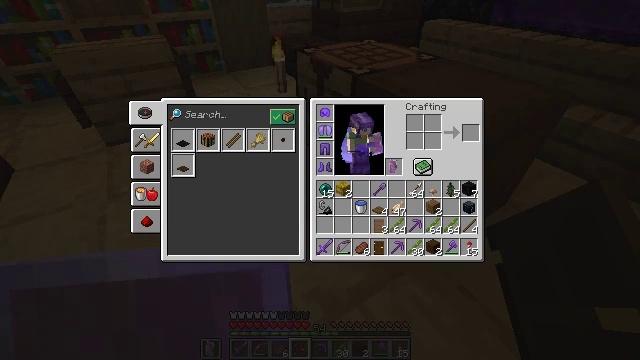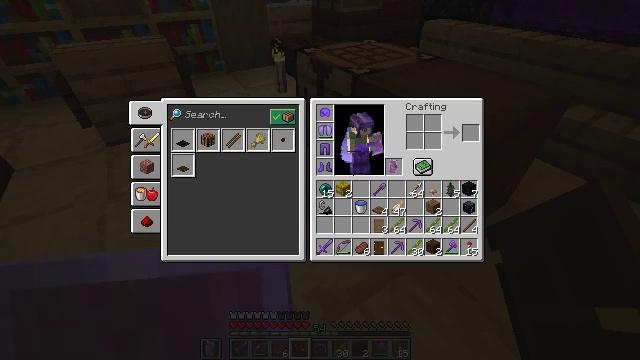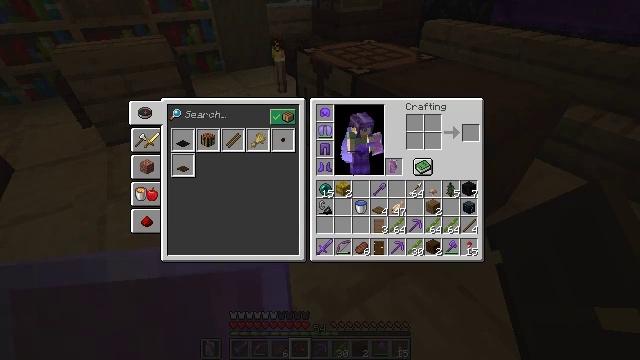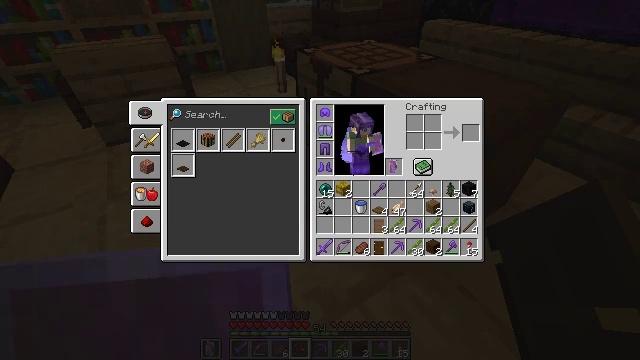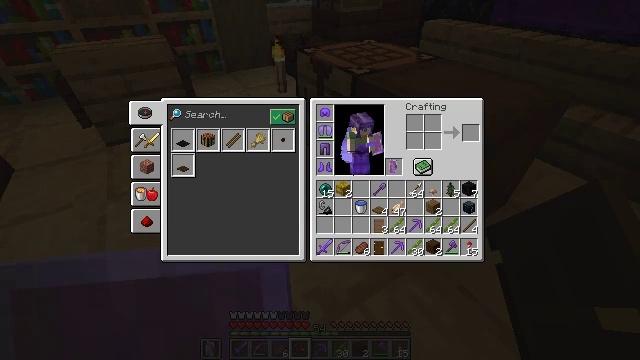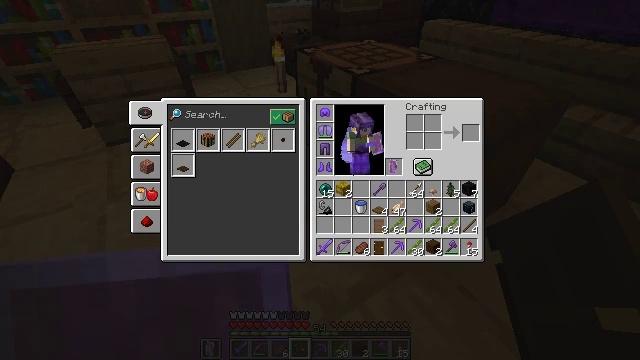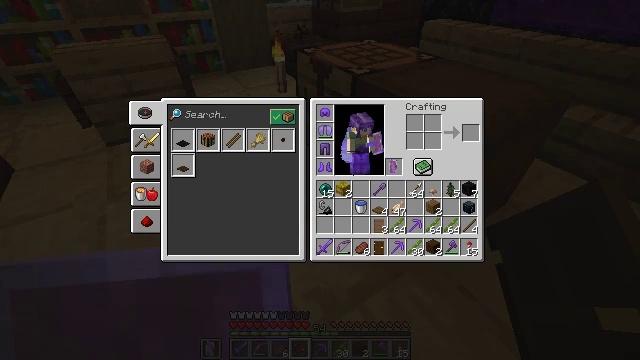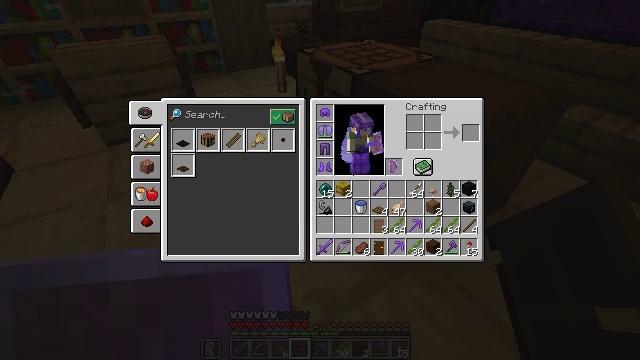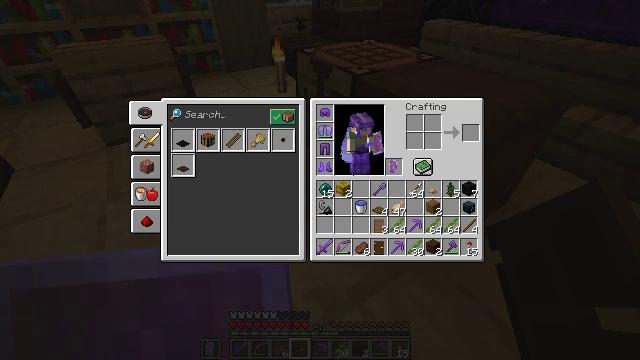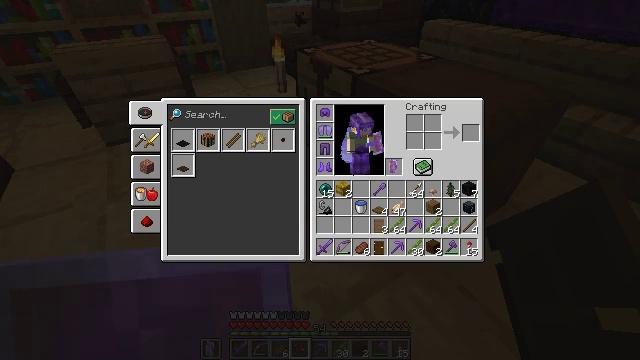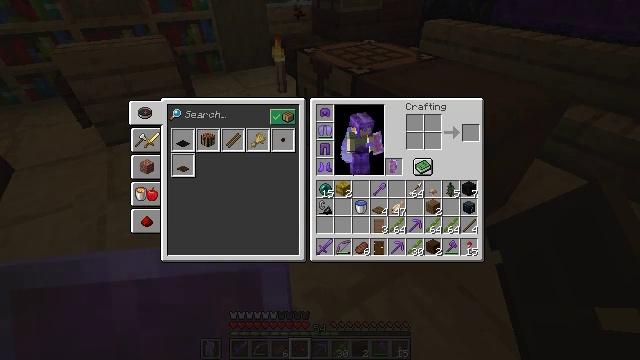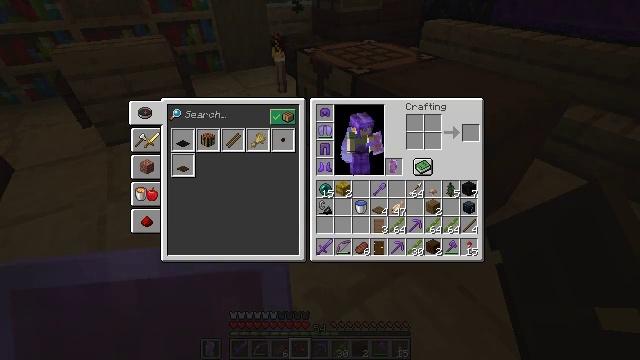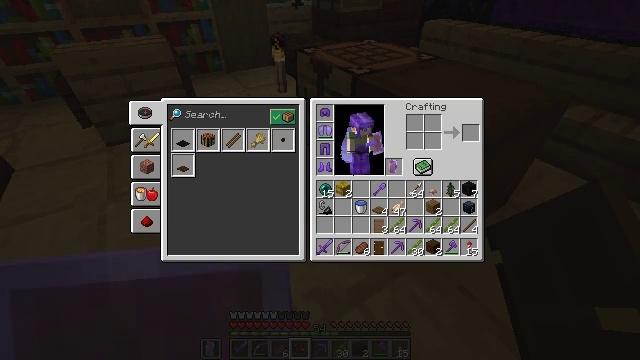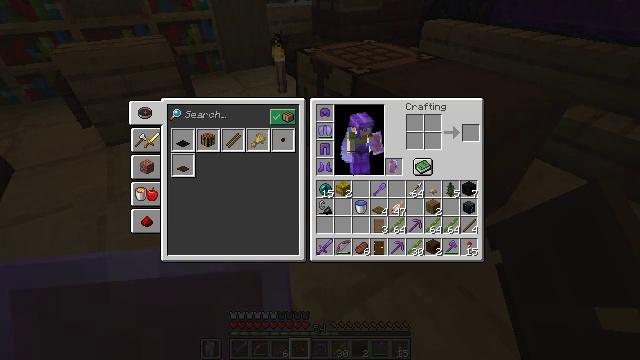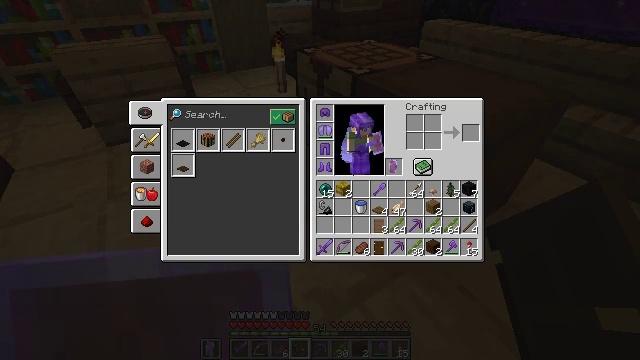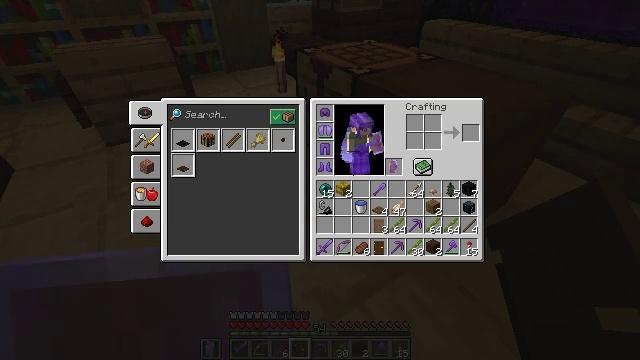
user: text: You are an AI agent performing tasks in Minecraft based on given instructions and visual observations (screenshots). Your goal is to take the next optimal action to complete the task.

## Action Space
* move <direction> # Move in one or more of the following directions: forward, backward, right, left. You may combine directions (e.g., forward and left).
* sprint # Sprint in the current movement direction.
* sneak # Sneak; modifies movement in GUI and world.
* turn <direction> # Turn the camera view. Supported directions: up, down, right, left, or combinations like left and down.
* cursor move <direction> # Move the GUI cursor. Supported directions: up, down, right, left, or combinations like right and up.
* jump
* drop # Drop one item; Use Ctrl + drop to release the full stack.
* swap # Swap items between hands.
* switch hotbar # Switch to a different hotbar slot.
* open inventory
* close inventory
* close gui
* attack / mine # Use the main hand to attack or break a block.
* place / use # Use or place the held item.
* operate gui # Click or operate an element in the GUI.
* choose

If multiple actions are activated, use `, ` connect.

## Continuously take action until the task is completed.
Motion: motion action
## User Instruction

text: Craft a spruce pressure plate.
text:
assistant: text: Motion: no_op
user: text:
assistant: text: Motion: no_op
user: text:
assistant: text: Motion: no_op
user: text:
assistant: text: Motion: no_op
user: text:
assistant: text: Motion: no_op
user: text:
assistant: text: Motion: no_op
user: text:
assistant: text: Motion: no_op
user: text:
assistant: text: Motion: no_op
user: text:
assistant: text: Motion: no_op
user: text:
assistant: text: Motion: no_op
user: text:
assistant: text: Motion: no_op
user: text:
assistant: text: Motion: no_op
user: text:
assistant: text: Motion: no_op
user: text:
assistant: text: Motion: no_op
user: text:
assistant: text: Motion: no_op
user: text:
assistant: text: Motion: no_op
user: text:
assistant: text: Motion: no_op
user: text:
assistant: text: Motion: no_op
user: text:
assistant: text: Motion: no_op
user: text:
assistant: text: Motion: no_op
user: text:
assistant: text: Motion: no_op
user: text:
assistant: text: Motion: no_op
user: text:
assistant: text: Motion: no_op
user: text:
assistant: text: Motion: no_op
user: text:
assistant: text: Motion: no_op
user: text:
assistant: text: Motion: no_op
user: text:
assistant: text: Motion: no_op
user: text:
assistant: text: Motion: turn left
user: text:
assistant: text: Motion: turn left
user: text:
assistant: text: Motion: turn left